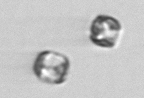
Label: Thalassiosira_sp_aff_mala